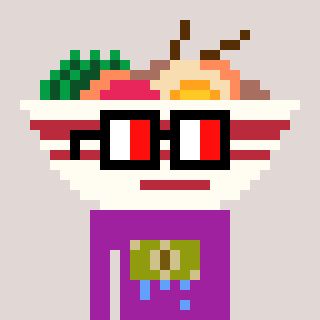
a pixel art character with square glasses with black frames and red eyes, a noodles-shaped head and a magenta-colored body on a warm background